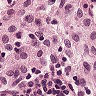
Metastatic tissue present: no